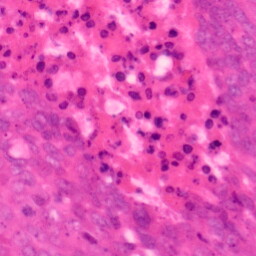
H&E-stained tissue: Colon